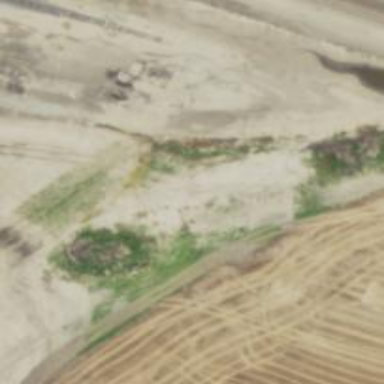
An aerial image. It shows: Abandoned railway.